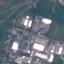
Land use / land cover: Industrial